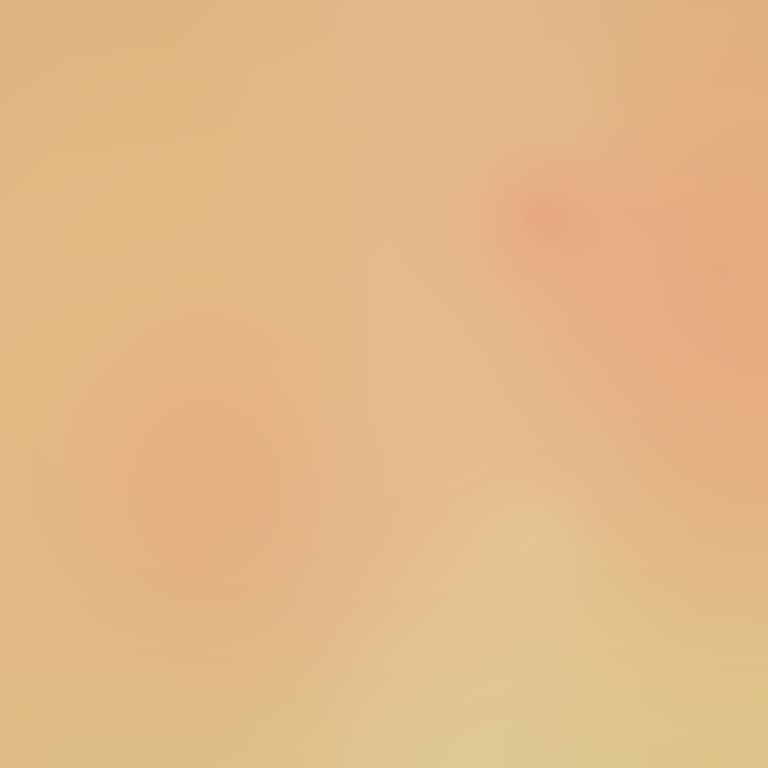
Abstract light effect, smooth gradient from warm beige to soft peach, serene atmosphere, diffuse glow, no room, no furniture, no objects.